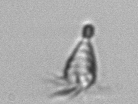
Label: Paratontonia_gracillima